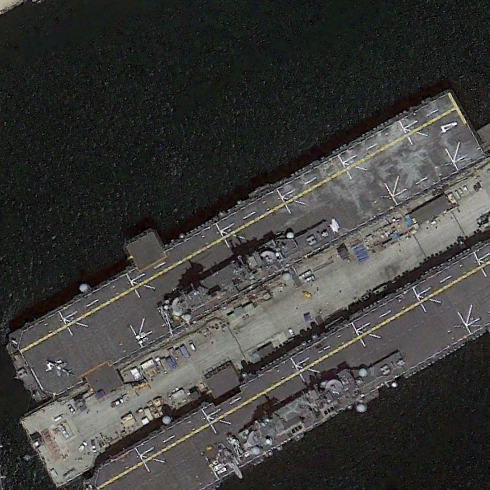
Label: assault